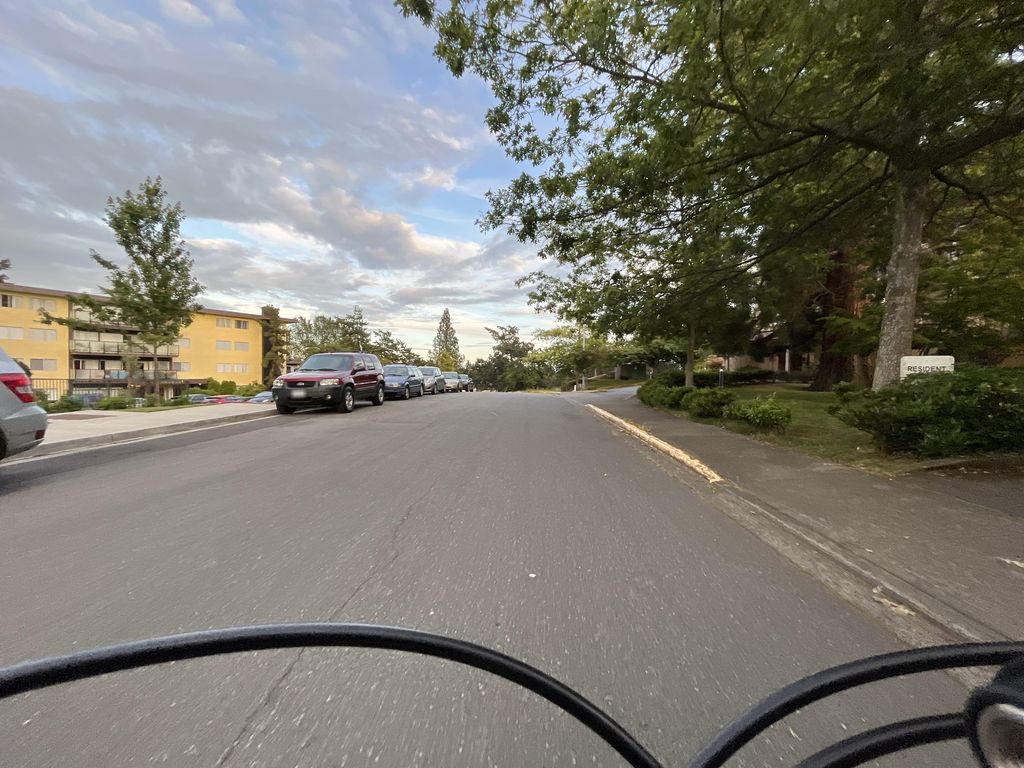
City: victoria